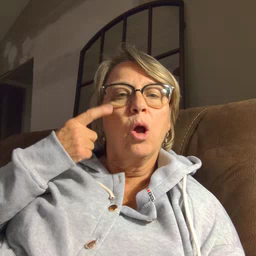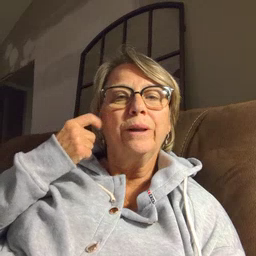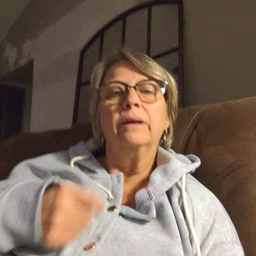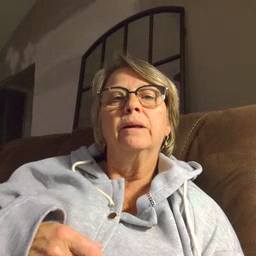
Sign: owie